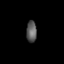
Tissue: skin
Cell type: Fibroblasts
Senescence score: 0.673
Nuclear area (px): 217
Mean DAPI intensity: 90.687